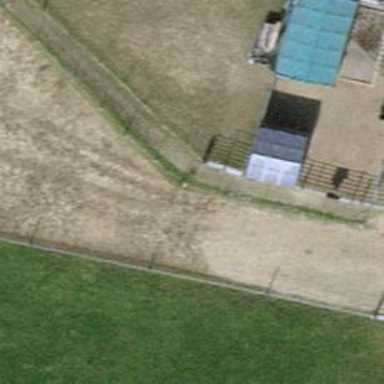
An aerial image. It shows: Fence.